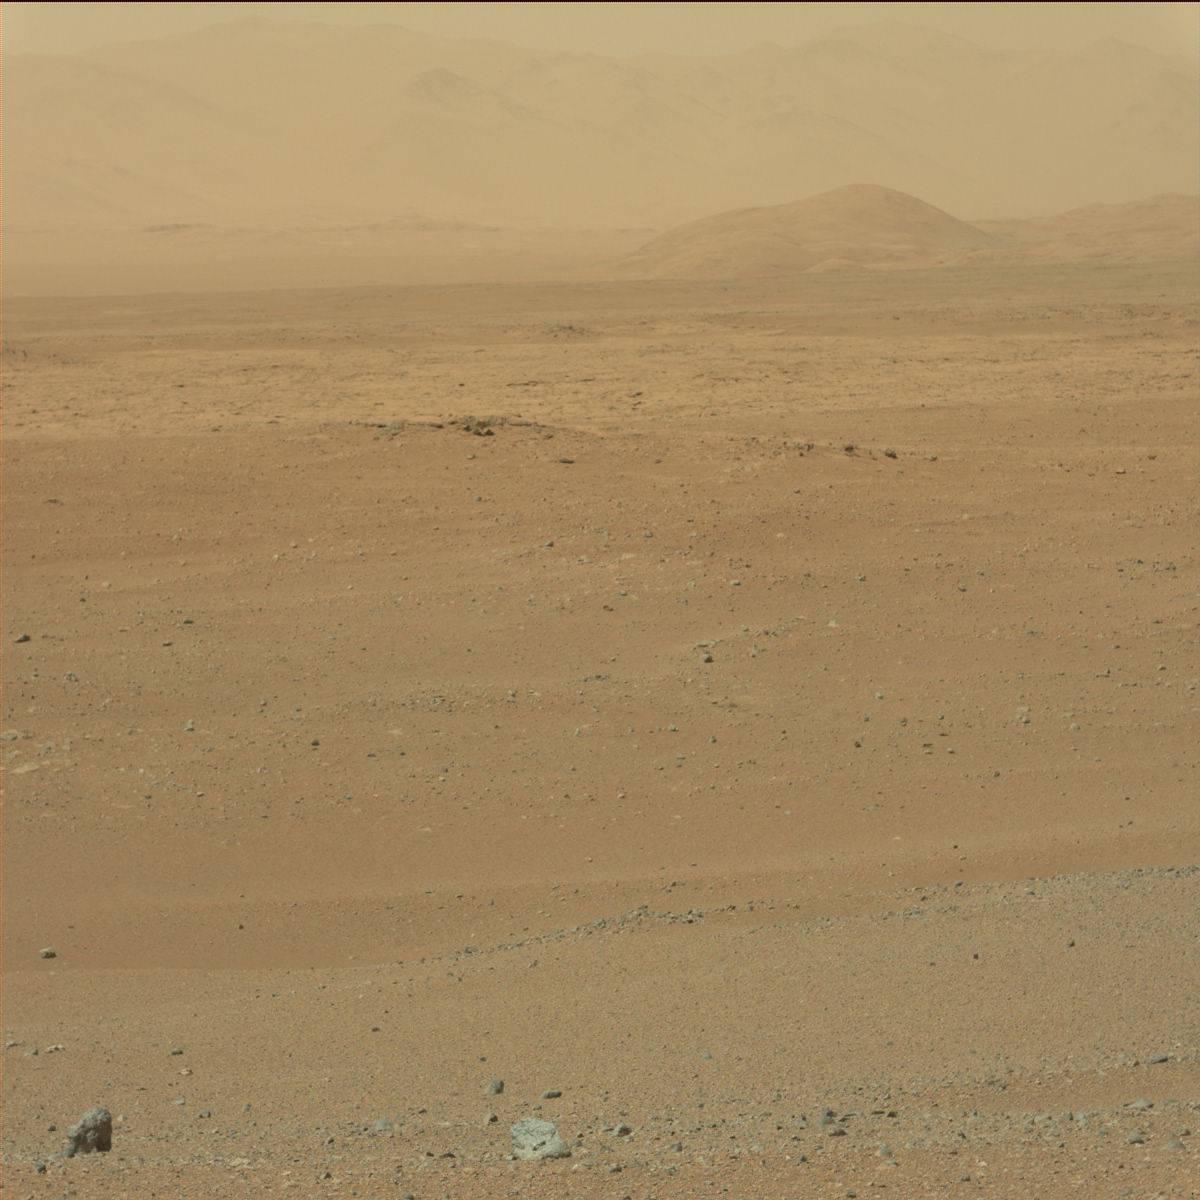
Terrain classes present: Ridge, Rock, Sand / Soil, Sky